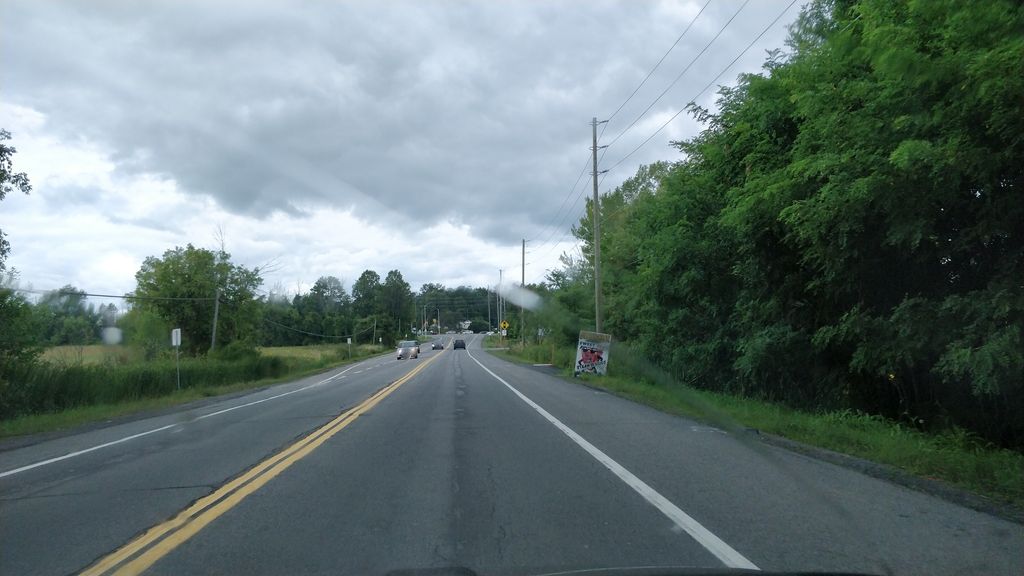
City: ottawa-gatineau